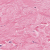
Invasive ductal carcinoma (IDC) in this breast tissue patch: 0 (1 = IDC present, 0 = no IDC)